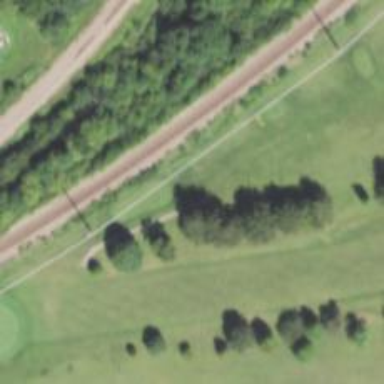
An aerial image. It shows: Pathway for golfing.